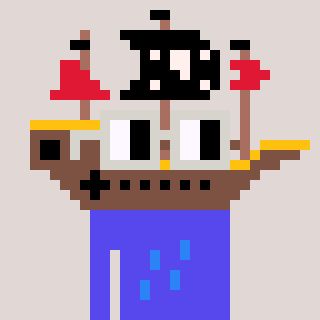
a pixel art character with square light gray glasses, a pirateship-shaped head and a computerblue-colored body on a warm background